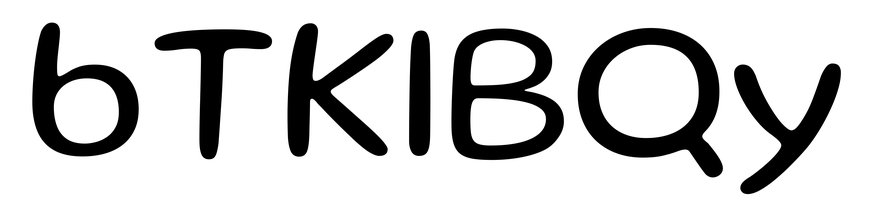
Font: Gluten_Light